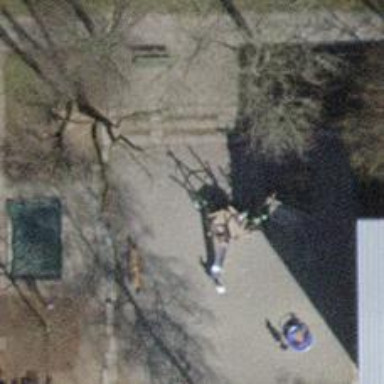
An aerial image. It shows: Playground area for leisure activities on the land.